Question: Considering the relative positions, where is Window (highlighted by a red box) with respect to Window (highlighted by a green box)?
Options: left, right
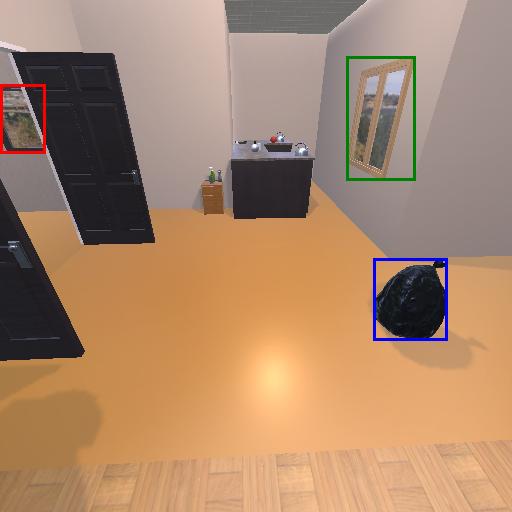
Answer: left